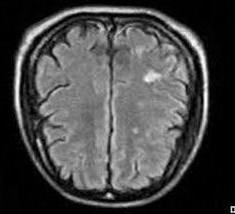
Label: notumor